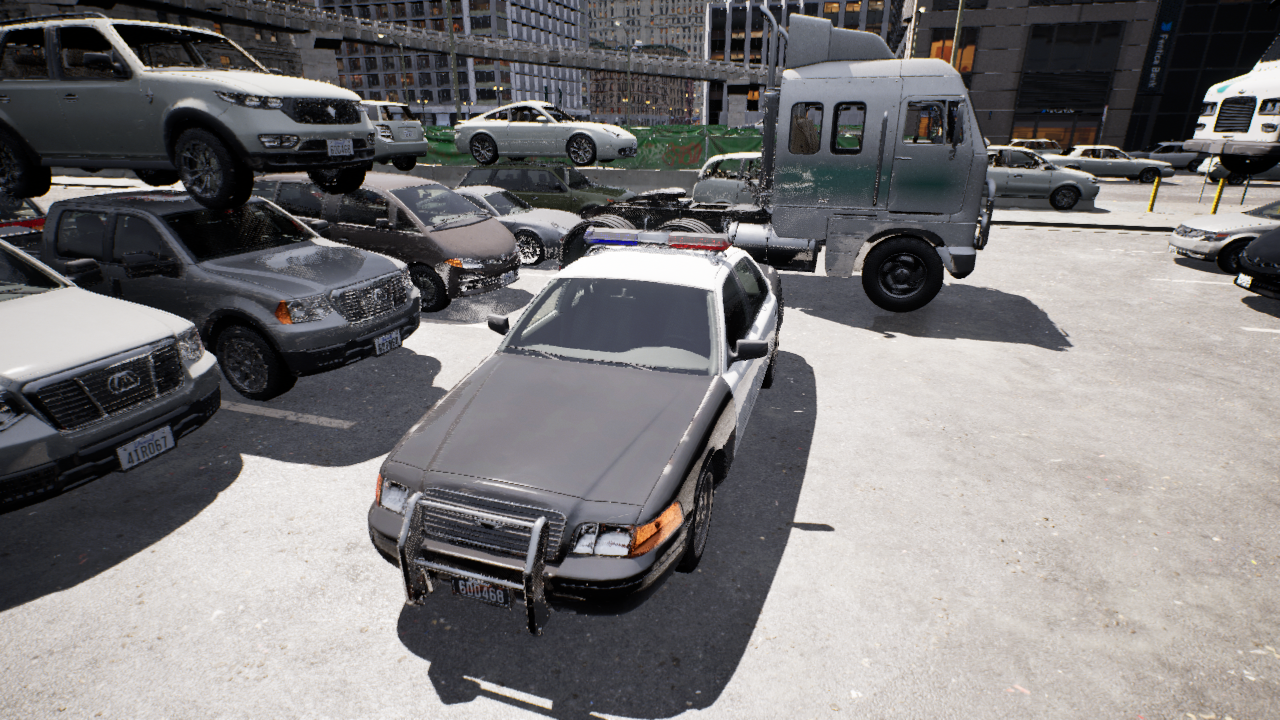
Venue: arterial
Lighting: clear day
Vehicle rig: sedan